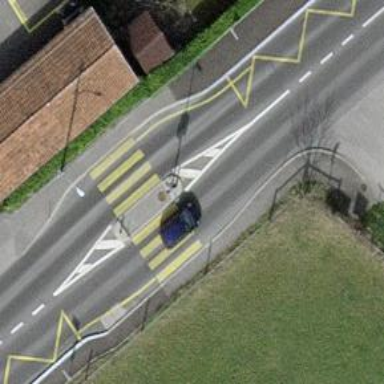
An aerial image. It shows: Uncontrolled road crossing with pedestrian island.